Question: I'm trying to plot a bar chart that represents a two way anova, but the bars are overlapping, does anyone know an easy way to plot a data set that way?
'''
data <- structure(list(nozzle = c("XR", "XR", "XR", "XR", "XR", "XR", "XR", "XR",
"XR", "XR", "XR", "XR", "XR", "XR", "XR", "XR",
"AIXR", "AIXR", "AIXR", "AIXR", "AIXR", "AIXR",
"AIXR", "AIXR", "AIXR", "AIXR", "AIXR", "AIXR",
"AIXR", "AIXR", "AIXR", "AIXR"),
trat = c("Cle 12.8", "Cle 12.8", "Cle 12.8", "Cle 12.8",
"Cle 34", "Cle 34", "Cle 34", "Cle 34", "Cle 12.8",
"Cle 12.8", "Cle 12.8", "Cle 12.8", "Cle 34", "Cle 34",
"Cle 34", "Cle 34", "Cle 12.8", "Cle 12.8", "Cle 12.8",
"Cle 12.8", "Cle 34", "Cle 34", "Cle 34", "Cle 34",
"Cle 12.8", "Cle 12.8", "Cle 12.8", "Cle 12.8", "Cle 34",
"Cle 34", "Cle 34", "Cle 34"),
adj = c("Without", "Without", "Without", "Without", "Without",
"Without", "Without", "Without", "With", "With", "With",
"With", "With", "With", "With", "With", "Without", "Without",
"Without", "Without", "Without", "Without", "Without", "Without",
"With", "With", "With", "With", "With", "With", "With", "With"),
dw1 = c(3.71, 5.87, 6.74, 1.65, 0.27, 0.4, 0.37, 0.34, 0.24, 0.28, 0.32,
0.38, 0.39, 0.36, 0.32, 0.28, 8.24, 10.18, 11.59, 6.18, 0.2, 0.23,
0.2, 0.31, 0.28, 0.25, 0.36, 0.27, 0.36, 0.37, 0.34, 0.19)),
row.names = c(NA, -32L),
class = c("tbl_df", "tbl", "data.frame"))
data_sum <- summarySE(data,
measurevar="dw1",
groupvars=c("nozzle", "trat","adj"))
ggplot(data_sum,
aes(x = as.factor(trat), y = dw1,group = as.factor(nozzle), fill = as.factor(adj),
ymax=dw1+se, ymin=dw1-se)) +
geom_bar(stat="identity", colour = "black", width = 0.2, show_guide = FALSE, position="dodge") +
scale_fill_manual(name = "Presence of adjuvants" ,
values = c('grey80', 'grey30'),
labels = c("Without",
"With")) +
geom_errorbar(position=position_dodge(width=0.7),
width=0.0, size=0.5, color="black") +
labs(x = "Treatment g.i.a. ha-1",
y = "Dry Mass (g)") +
theme_classic()+ facet_grid(nozzle ~ ., scales = "free_y")
'''
I expected something like that:

But with two factors in the same plot and one common Y-axis.
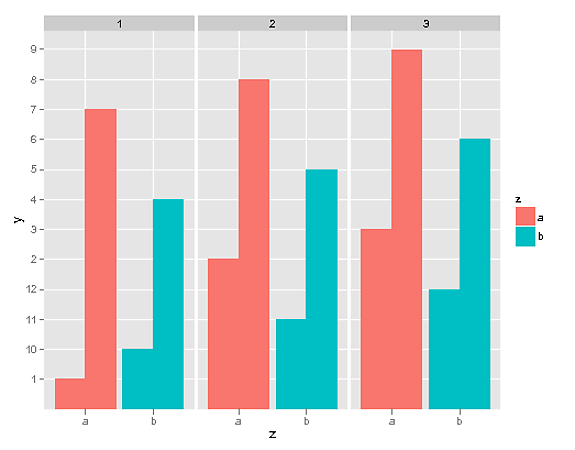
Answer: The problem with your code is that you need to use the function 'dodge2' instead of 'dodge'. See this <URL>. This is the code that can help you.
'''
ggplot(data_sum ,aes( x = trat, y = dw1, group = nozzle, fill = adj)) +
geom_bar( colour = "black", width = 0.5, stat="identity",
# Position dodge2 solve the overlapping problem
# (padding) Add distance between bar in the same group
position = position_dodge2(padding = 0.5)) +
scale_fill_manual(name = "Presence of adjuvants",
values = c('grey80', 'grey30'),
labels = c("Without",
"With")) +
geom_errorbar(aes(ymax = dw1 + se, ymin = dw1 - se),
# Need to be consistent with bar position
# (padding) Here it will control the width of
# top and botton horizontal line. If you want
# you can choose padding = 1 to not have those lines
position = position_dodge2(padding = 1.3),
# (width) Control the width of error_bar and
# in this case has a side effect of shift the
# position of this error bar.
# Then this width need to be the same of geom_bar
width = 0.5,
size = 0.5,
color="black") +
labs(x = "Treatment g.i.a. ha-1",
y = "Dry Mass (g)") +
facet_grid(. ~ nozzle, scales = "free_y")
'''
<URL>